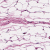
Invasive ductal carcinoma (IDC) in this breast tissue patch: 0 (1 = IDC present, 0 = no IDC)